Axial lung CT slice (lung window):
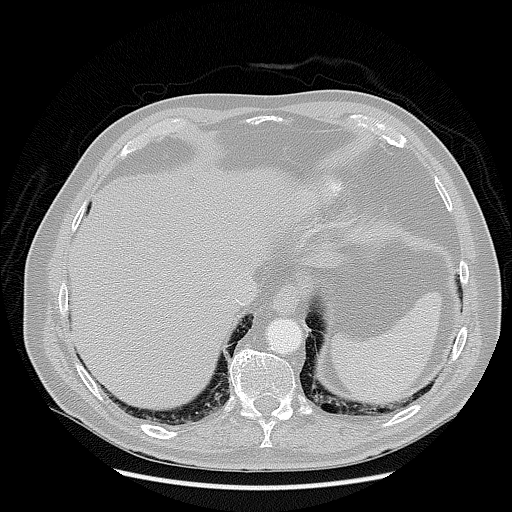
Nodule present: no